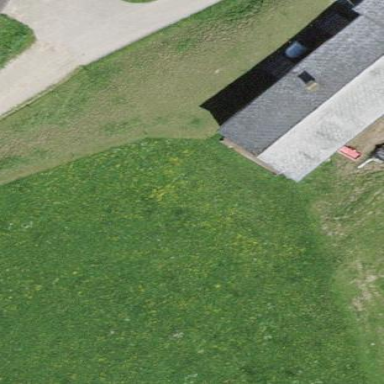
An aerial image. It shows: Rural barn.